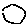
Label: hexagon